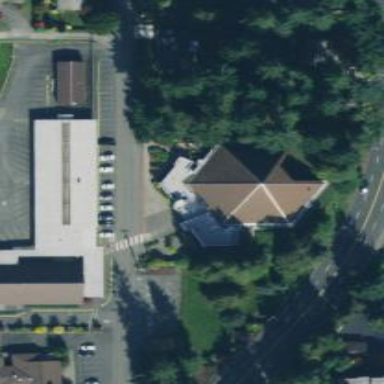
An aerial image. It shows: Building that is place of worship.